Field crop: maize
Growth stage: 2
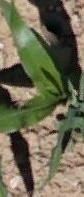
Species: maize